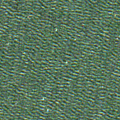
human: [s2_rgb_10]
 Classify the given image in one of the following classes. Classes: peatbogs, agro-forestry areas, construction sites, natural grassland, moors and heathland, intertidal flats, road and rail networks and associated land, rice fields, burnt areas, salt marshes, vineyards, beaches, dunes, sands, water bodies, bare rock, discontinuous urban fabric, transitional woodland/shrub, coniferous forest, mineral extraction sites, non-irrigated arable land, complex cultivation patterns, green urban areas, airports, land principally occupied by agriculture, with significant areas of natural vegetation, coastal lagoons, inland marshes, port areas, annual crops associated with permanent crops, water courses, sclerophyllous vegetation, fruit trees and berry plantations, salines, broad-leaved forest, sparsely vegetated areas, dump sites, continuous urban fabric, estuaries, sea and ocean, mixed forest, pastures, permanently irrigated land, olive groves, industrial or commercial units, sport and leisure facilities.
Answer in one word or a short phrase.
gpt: sea and ocean